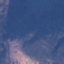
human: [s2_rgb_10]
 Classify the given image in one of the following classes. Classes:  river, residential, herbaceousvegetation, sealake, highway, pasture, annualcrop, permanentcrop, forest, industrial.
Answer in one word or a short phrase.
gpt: HerbaceousVegetation